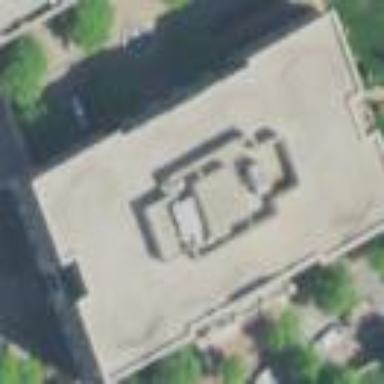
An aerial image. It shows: Commercial building.